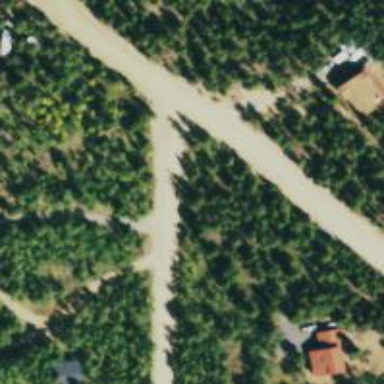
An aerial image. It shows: Driveway.